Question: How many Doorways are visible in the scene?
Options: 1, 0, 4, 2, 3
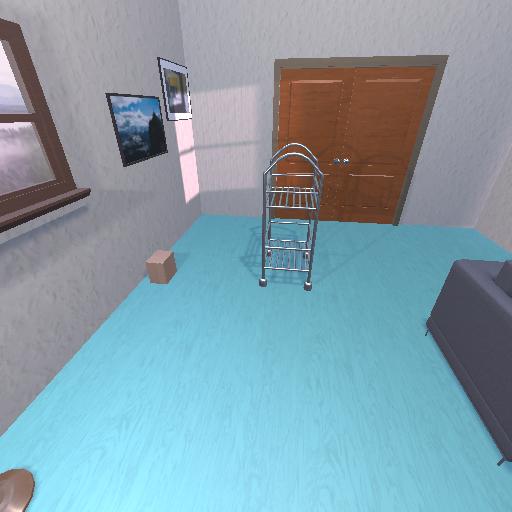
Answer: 1